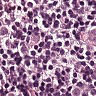
Metastatic tissue present: yes